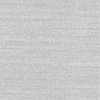
Atmospheric dust classification: dusty